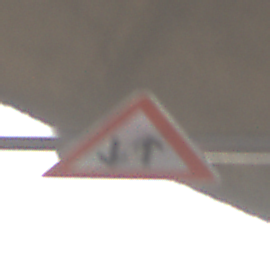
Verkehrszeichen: Gegenverkehr
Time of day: SunriseSunset
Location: Roofed (Suburban)
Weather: Clear
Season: NotSpecified
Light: Natural